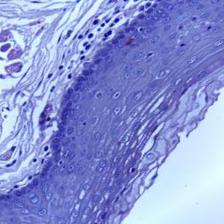
Diagnosis: Normal